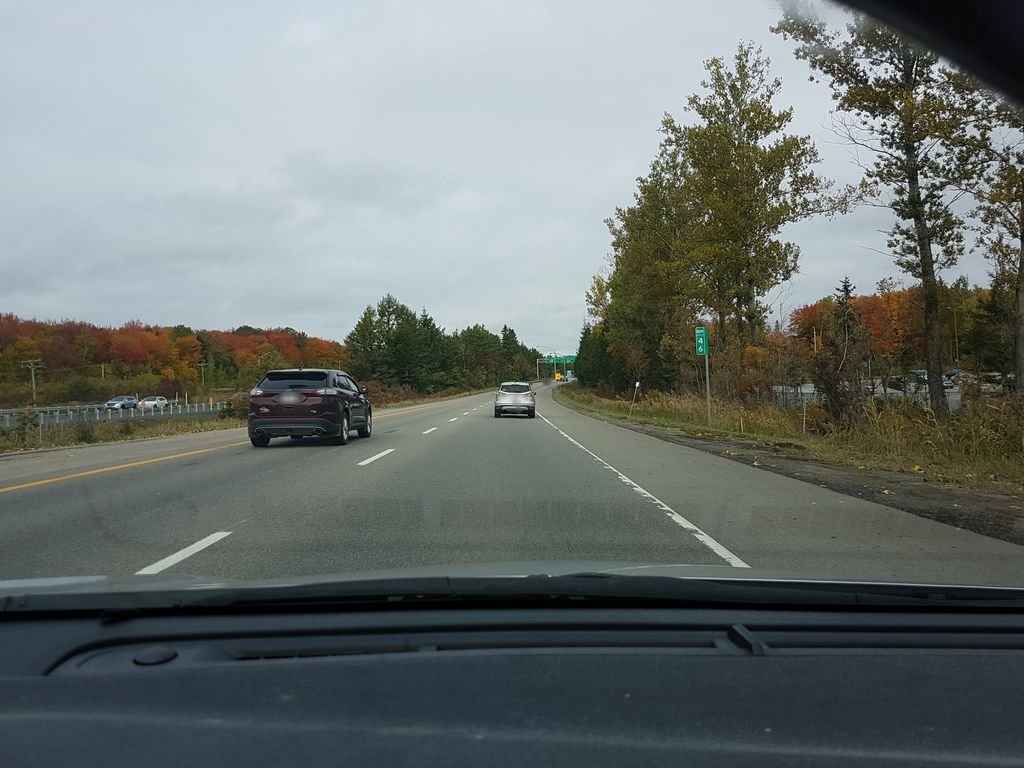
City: quebec_city